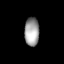
Tissue: lung
Cell type: Endothelial cells
Senescence score: 0.6297
Nuclear area (px): 412
Mean DAPI intensity: 157.228